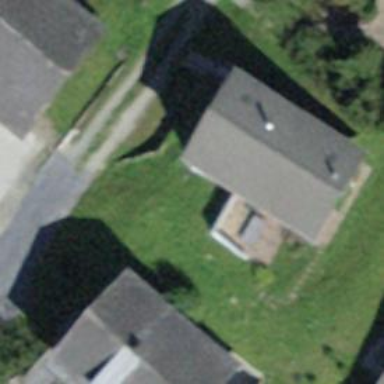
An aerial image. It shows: Detached building.